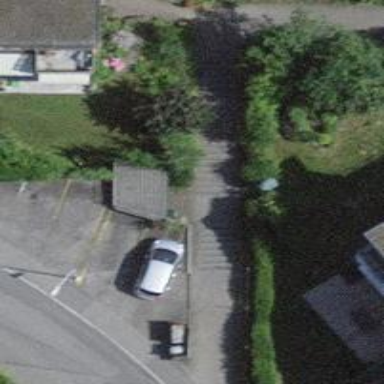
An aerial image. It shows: Set of steps on the road.